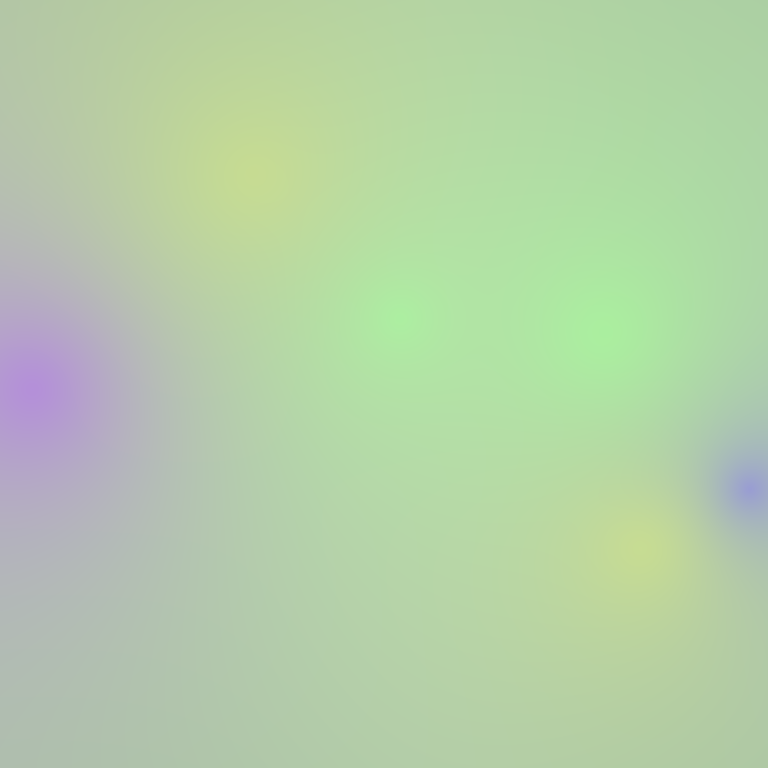
Abstract light effect, smooth blend from soft green to gentle yellow, calm atmosphere, diffuse glow, no room, no furniture, no objects.